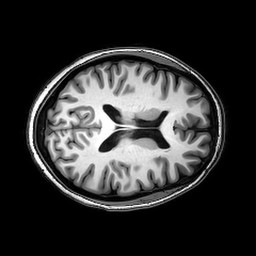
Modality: T1w
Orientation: axial
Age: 22
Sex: female
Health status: healthy
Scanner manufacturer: philips
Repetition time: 0.00816 s
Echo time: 0.00373 s